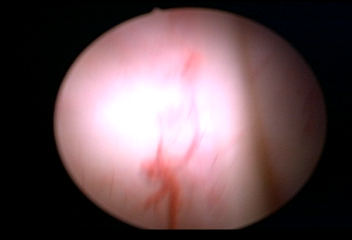
Modality: WLC
Class: Normal mucosa
Bladder cancer association: No